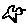
Label: bird